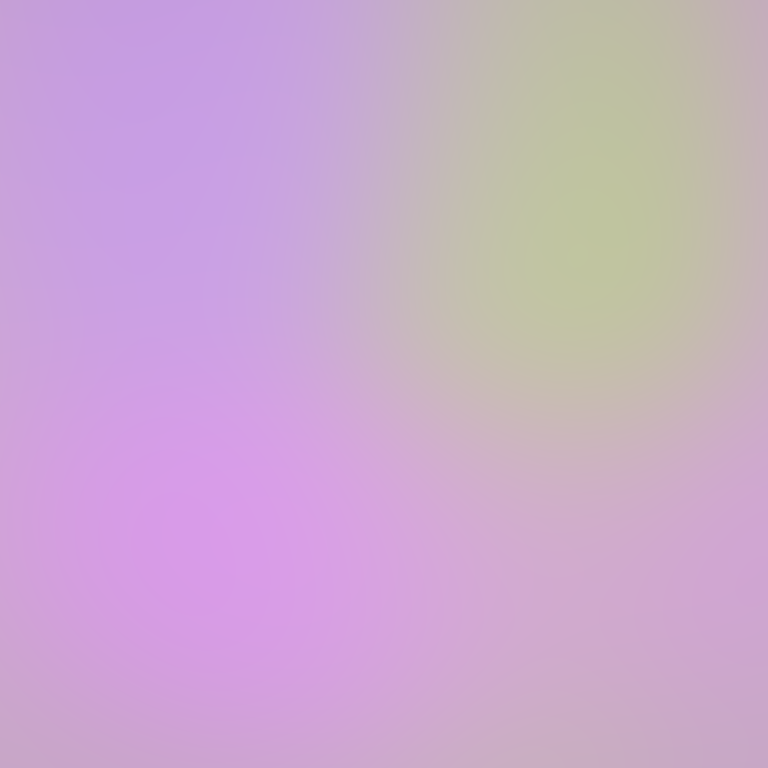
Abstract light effect, smooth gradient from soft lavender to pale green, serene atmosphere, diffuse light, no room, no furniture, no objects.